Lunar surface albedo tile
Center latitude: -23.583
Center longitude: 39.092
Resolution (meters per pixel, mean): 130.66
Tile area (km^2): 16980.41
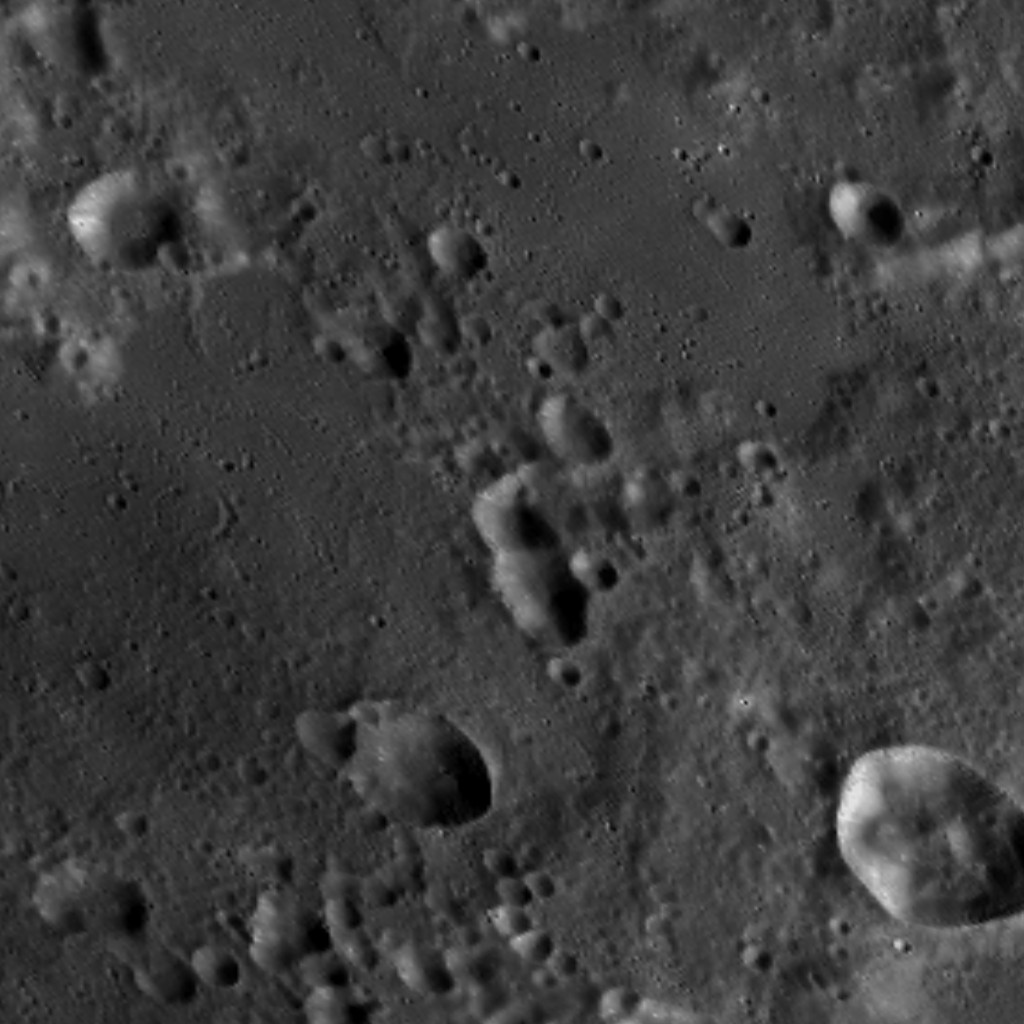